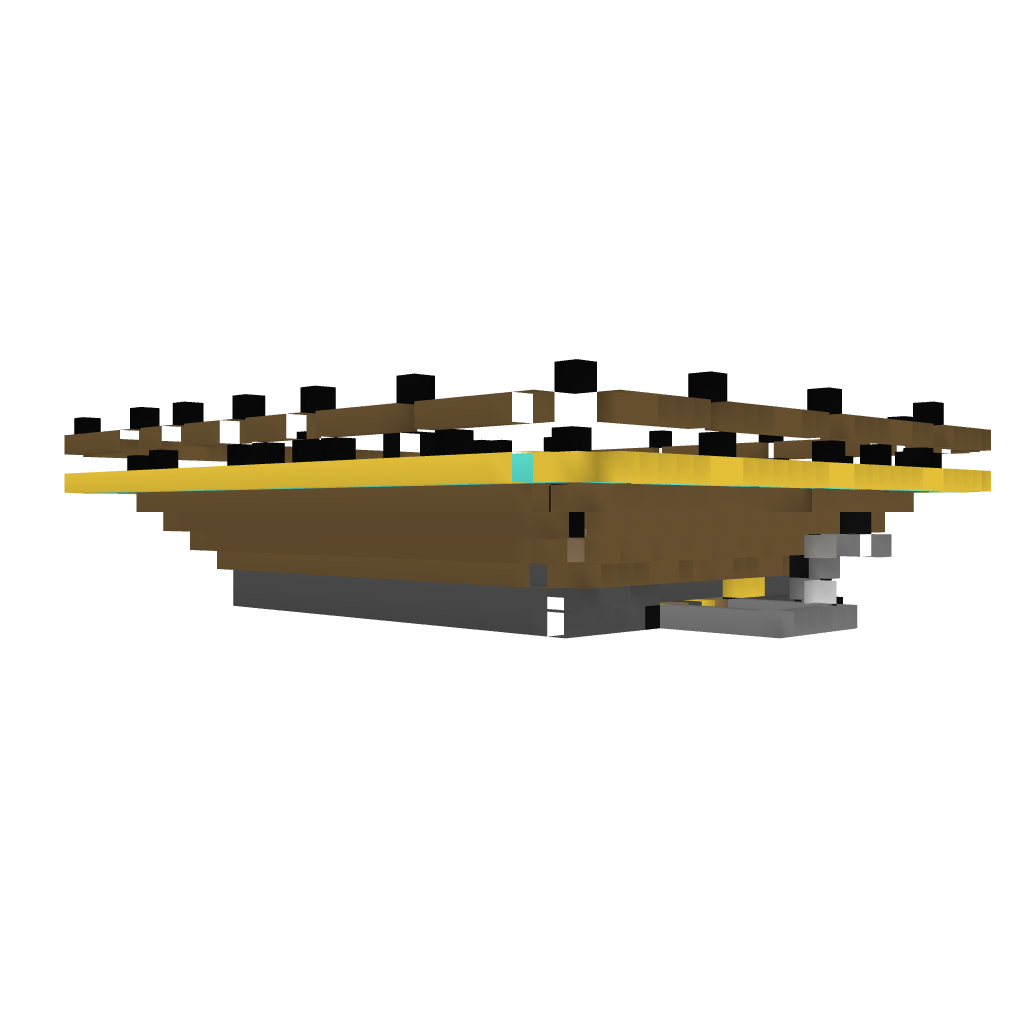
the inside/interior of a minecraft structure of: mob vs golem arena